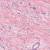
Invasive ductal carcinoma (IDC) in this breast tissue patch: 0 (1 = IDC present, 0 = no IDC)